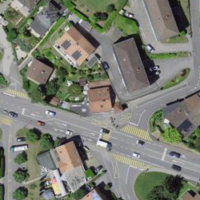
EUNIS habitat code: 55
Species observed at this site:
Viburnum tinus